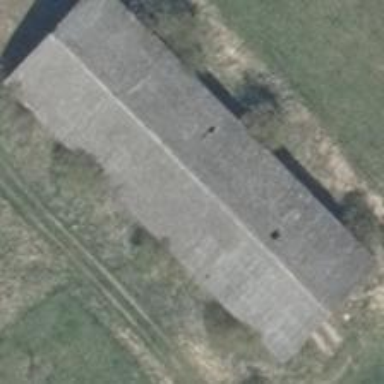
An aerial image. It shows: Barn.